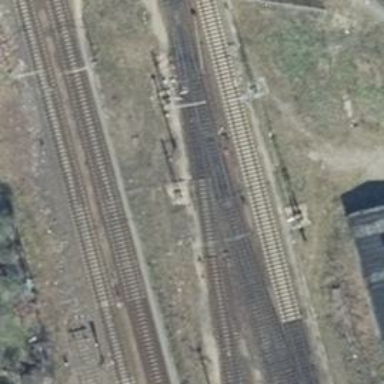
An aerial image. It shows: Abandoned railway yard is depicted.